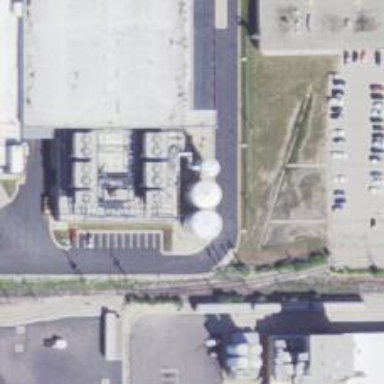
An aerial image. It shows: Storage tank with man-made structure.